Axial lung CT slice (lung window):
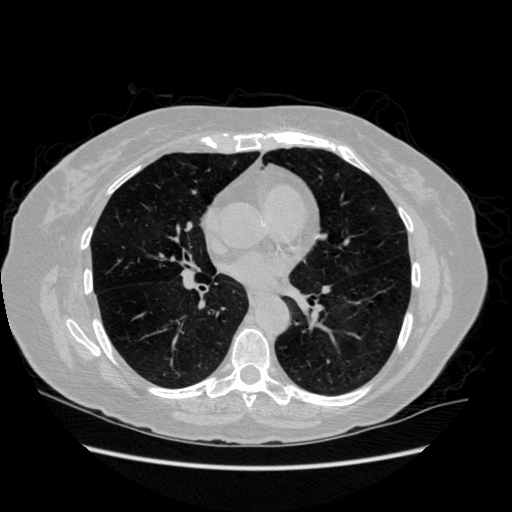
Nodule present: no